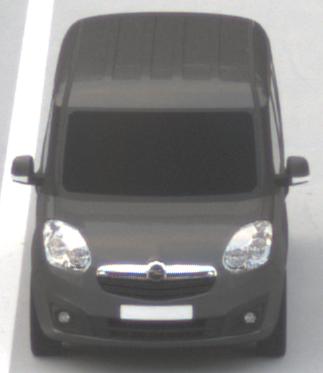
Make: Opel
Model: Combo Combi L1H1 1.4
Detailed model: Combo (D) Combi
Model produced from: 2012/01
Model produced until: 2013/11
Doors: 5
Color: gray
Road condition: dry road
Daytime: sunrise or sunset
Contrast: low contrast